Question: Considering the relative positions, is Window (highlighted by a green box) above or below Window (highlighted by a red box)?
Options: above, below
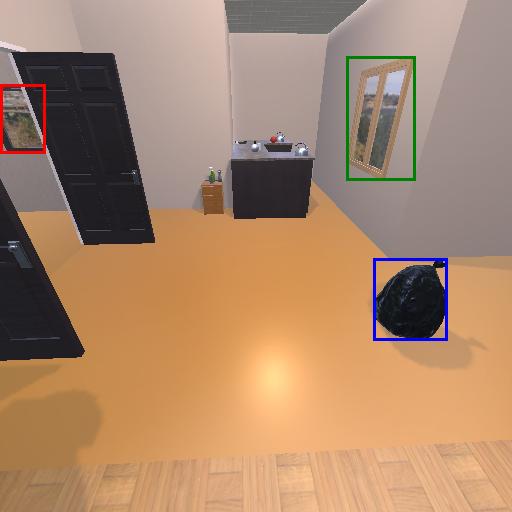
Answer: above